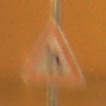
Verkehrszeichen: EinseitigVerengteFahrbahnRechts
Umgebung: Outdoor, Urban
Tageszeit: Night
Wetter: Clear
Licht: Artificial
Jahreszeit: NotSpecified
Kontrast: HighContrast